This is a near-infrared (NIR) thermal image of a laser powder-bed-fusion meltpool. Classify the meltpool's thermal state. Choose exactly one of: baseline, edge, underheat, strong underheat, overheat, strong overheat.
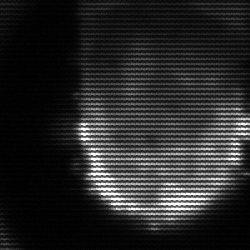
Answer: baseline